Question: I have been writing a GUI in Python 3 using PyQt5.
I am having trouble with trying to embed a table in PyQt's QMainWindow Class.
In the code below, I have two classes - one controlling the window (with object type QMainWindow) and another (with object type QWidget) controlling the table. I know the code is generating my main window and table as they pop up in two separate windows. What I am trying to do is embed the table in the main window with the button.
Like in the image below:
Floating Window Issue

What am I forgetting to do or not including? Thank you for the help.
Here is the code:
'''
import sys
from PyQt5.QtWidgets import *
from PyQt5.QtGui import *
from PyQt5 import QtCore
class UserInterface(QMainWindow):
def __init__(self):
super(UserInterface, self).__init__()
self.TaskBar()
self.Buttons()
self.tabler = MyTable()
def TaskBar(self):
self.setWindowTitle("MyWindow")
self.setGeometry(QDesktopWidget().screenGeometry())
def Buttons(self):
close_button = QPushButton("Close", self)
close_button.resize(100, 50)
close_button.move(100, 900)
close_button.setStyleSheet("QPushButton {font-size : 24px}")
close_button.clicked.connect(sys.exit)
class MyTable(QWidget):
def __init__(self):
super(MyTable, self).__init__()
self.Table()
def Table(self):
self.mytable()
self.layout = QVBoxLayout()
self.layout.addWidget(self.tableWidget)
self.setLayout(self.layout)
self.show()
def mytable(self):
self.tableWidget = QTableWidget()
self.tableWidget.setRowCount(1)
self.tableWidget.setColumnCount(1)
self.tableWidget.setItem(0, 0 , QTableWidgetItem("Hello"))
self.tableWidget.move(300, 300)
def Main():
qapplication_constructor = QApplication(sys.argv)
gui = UserInterface()
gui.show()
sys.exit(qapplication_constructor.exec_())
if __name__ == "__main__":
Main()
'''
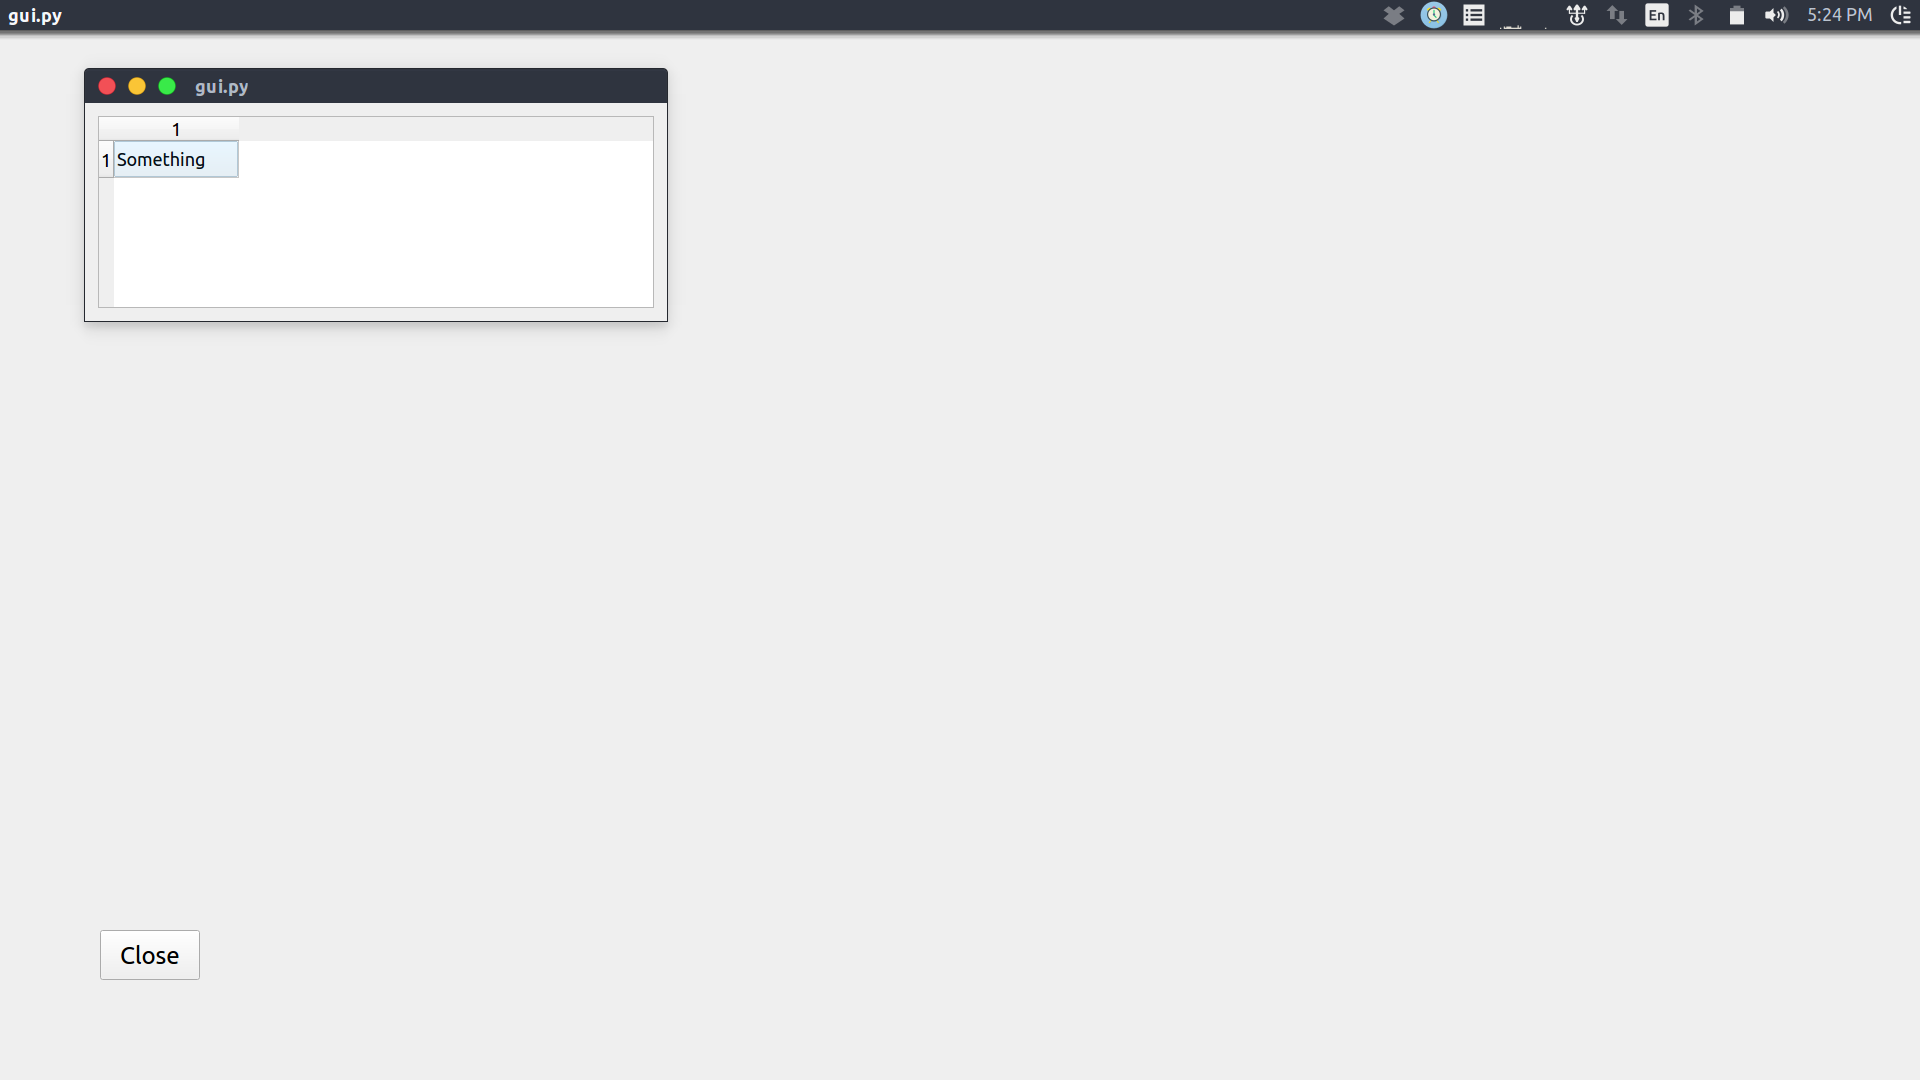
Answer: Every QMainWindow must have a central widget. You can set another widget as the central widget of the QMainWindow class. You will however need to arrange the button differently so that it can be added to the correct layout. Something like this:
'''
class UserInterface(QMainWindow):
def __init__(self):
super(UserInterface, self).__init__()
self.TaskBar()
self.Buttons()
self.table_widget = MyTable()
close_button = QPushButton("Close", self)
close_button.resize(100, 50)
close_button.move(100, 900)
close_button.setStyleSheet("QPushButton {font-size : 24px}")
close_button.clicked.connect(sys.exit)
self.widget = QWidget(self)
layout = QGridLayout()
self.widget.setLayout(layout)
layout.addWidget(self.table_widget)
layout.addWidget(close_button)
self.setCentralWidget(self.widget)
'''
This can be arranged differently depending on how you want to set the grid layout. If the grid layout does not suite your needs, there are several available.